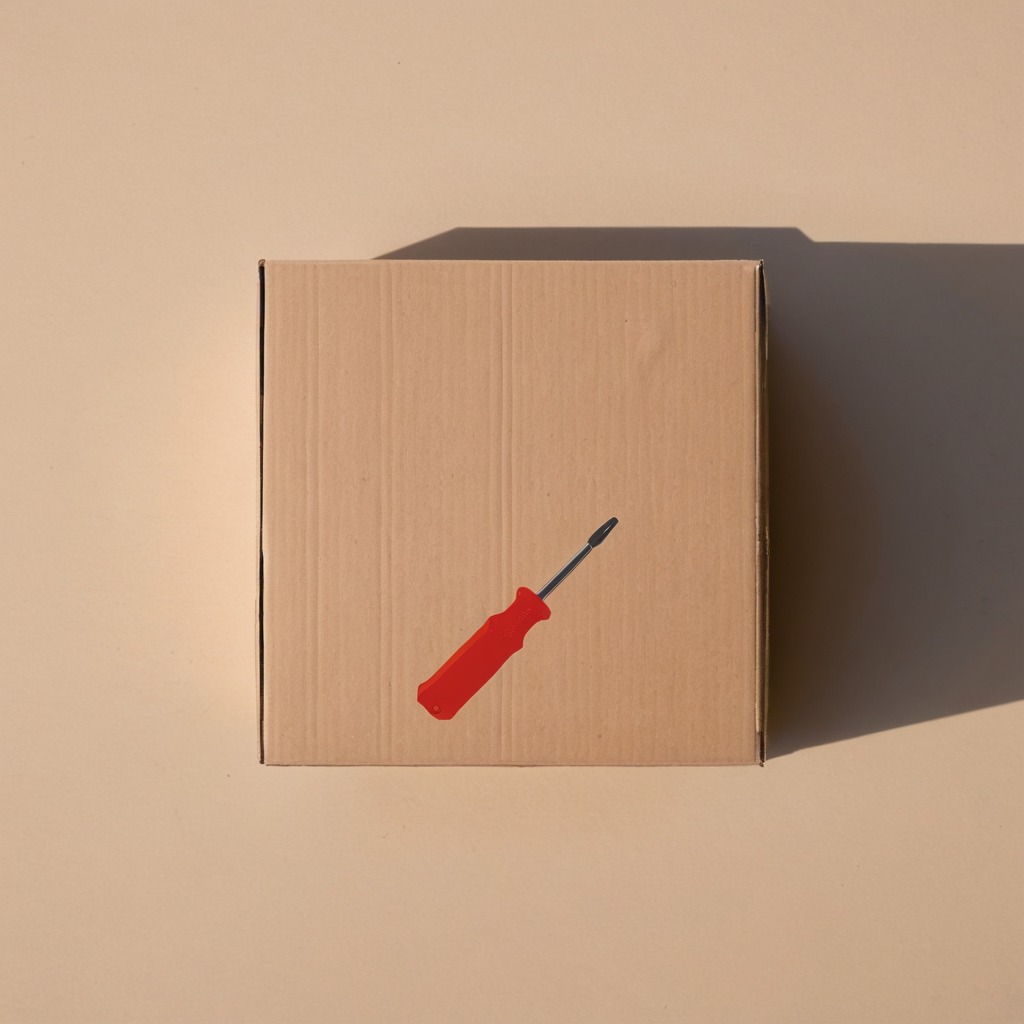
A screwdriver lies on a clean dry cardboard box surface in an outdoor workshop during daytime bright natural light soft shadows slightly creased but